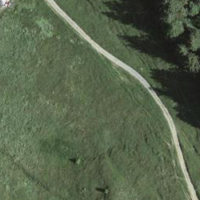
EUNIS habitat code: 25
Species observed at this site:
Scorzoneroides autumnalis